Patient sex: M
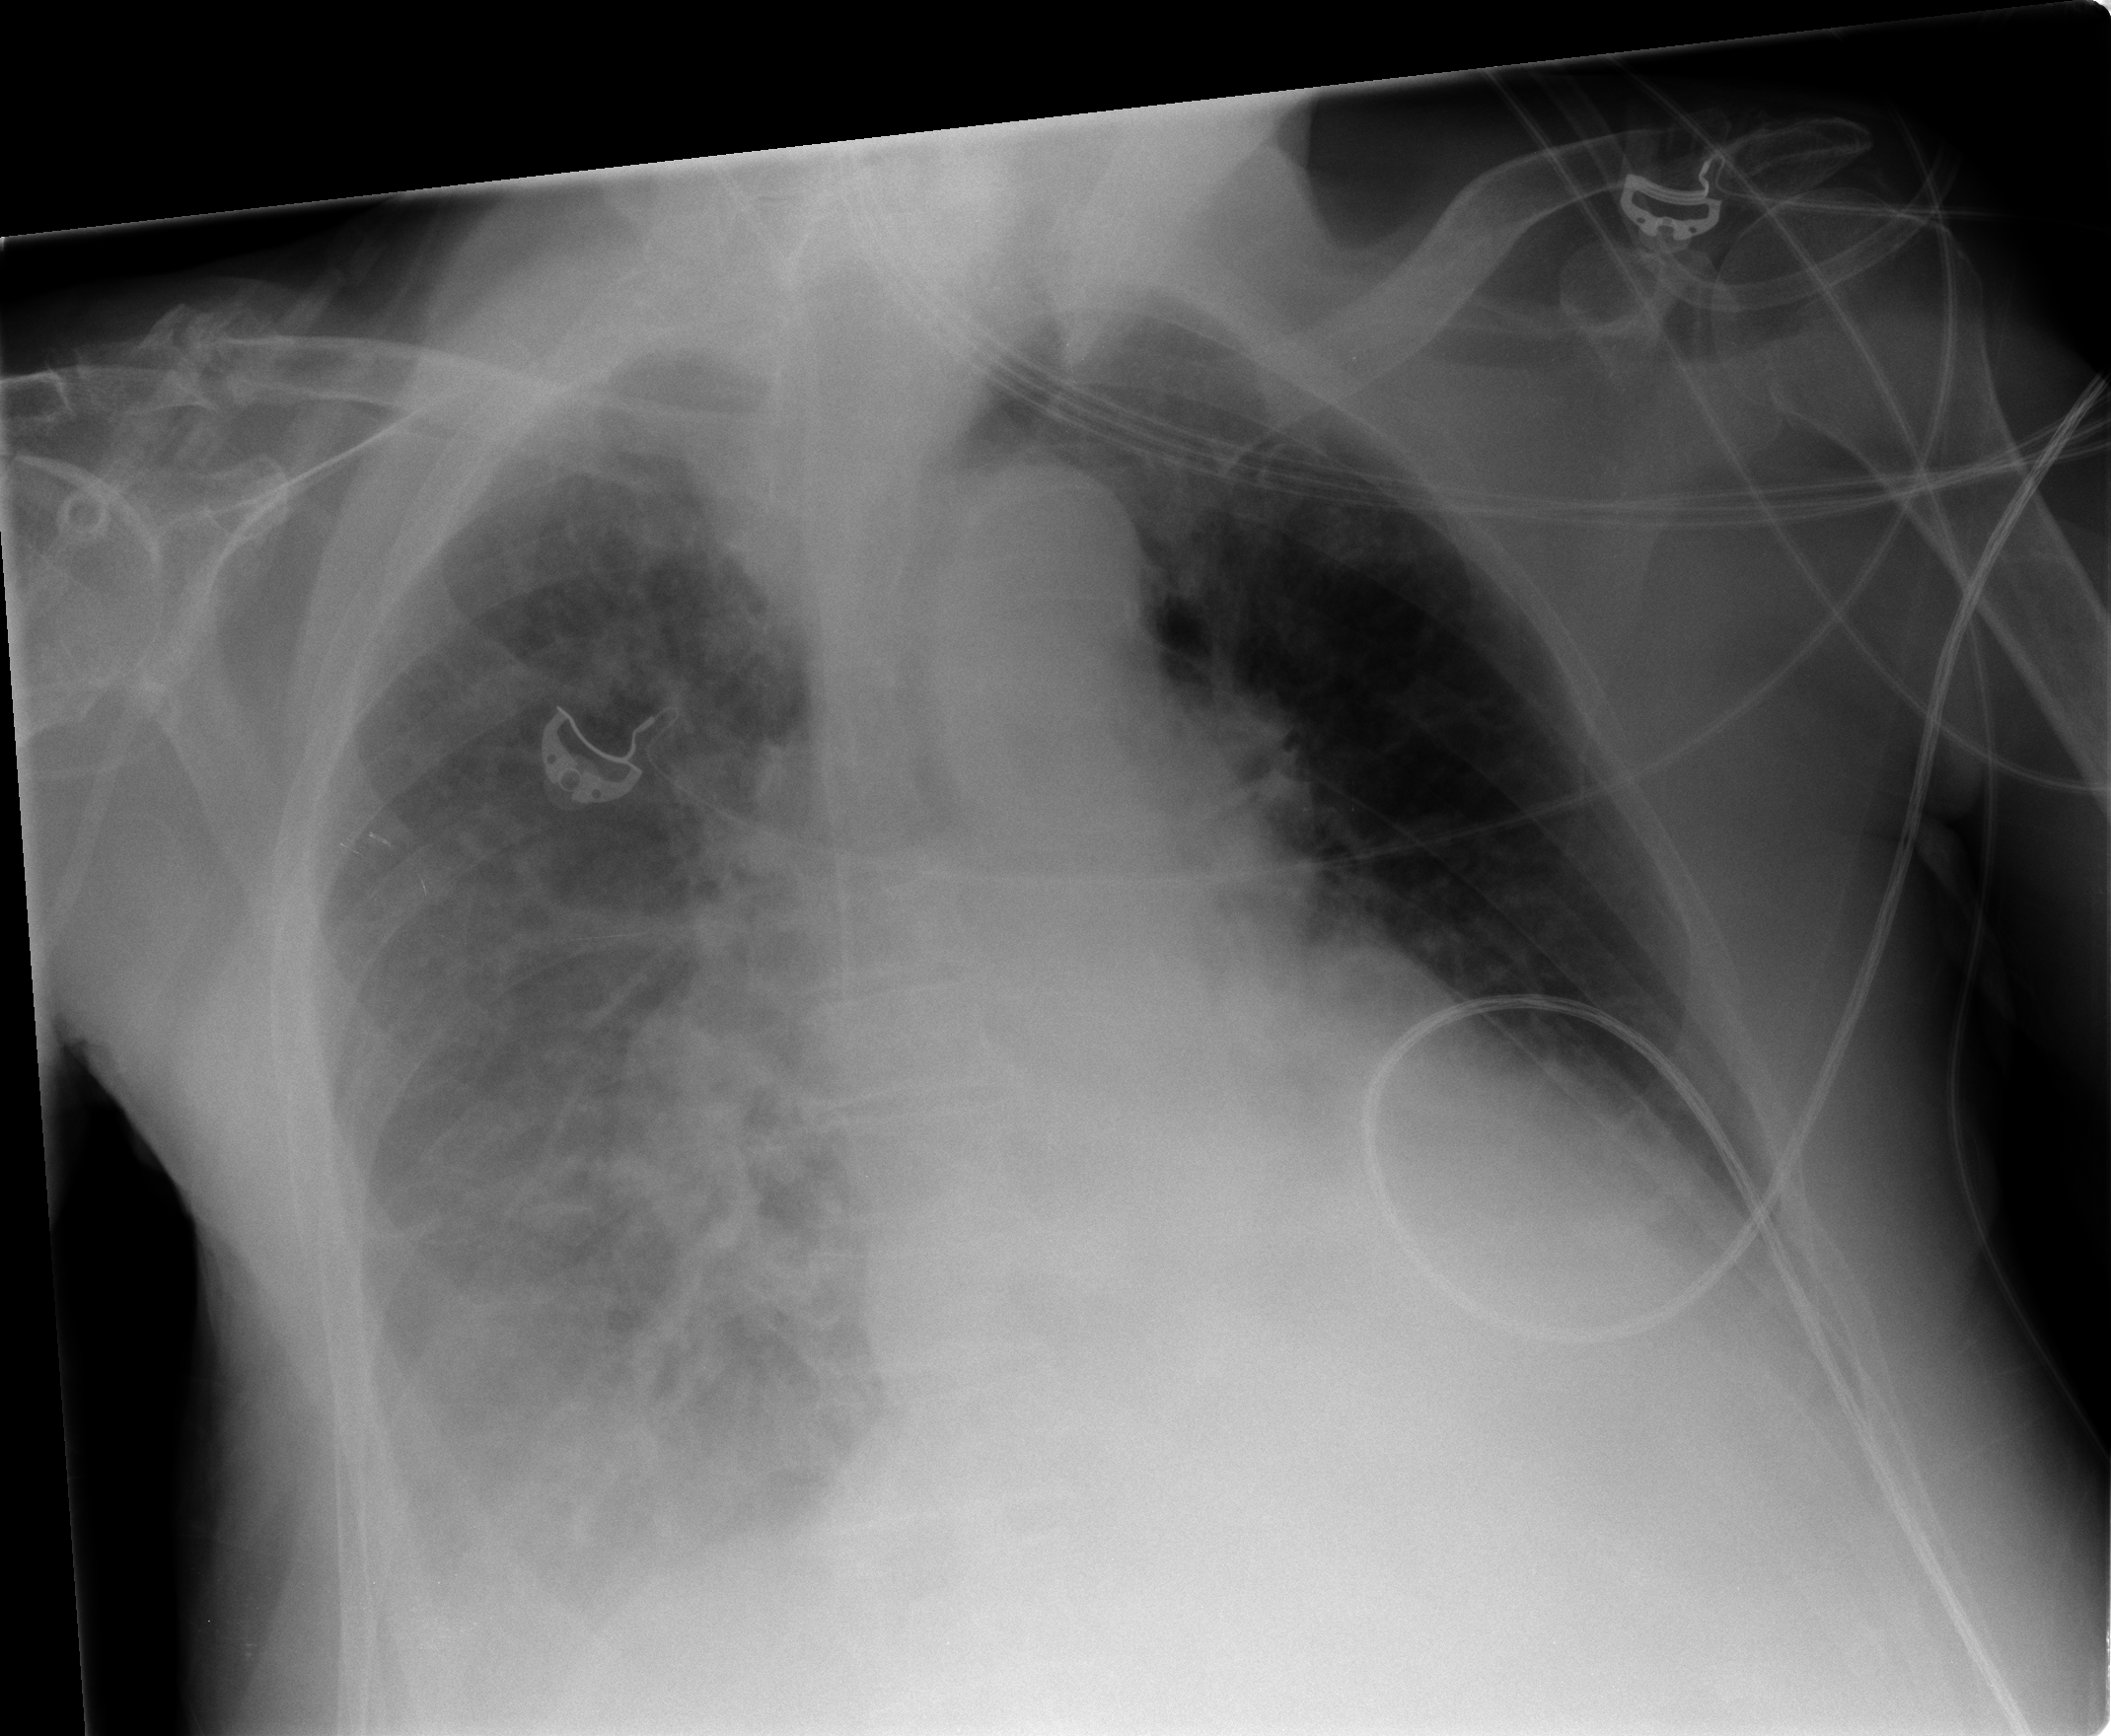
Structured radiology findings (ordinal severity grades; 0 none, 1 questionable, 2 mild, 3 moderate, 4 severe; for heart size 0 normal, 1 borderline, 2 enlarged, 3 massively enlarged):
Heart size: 2
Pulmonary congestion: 2
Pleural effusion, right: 3
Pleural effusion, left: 2
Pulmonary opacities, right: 0
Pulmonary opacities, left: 0
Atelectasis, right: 2
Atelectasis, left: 2